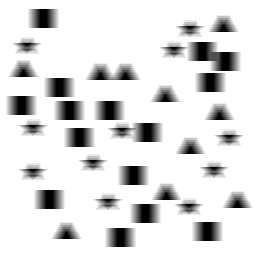
Squares: 15
Triangles: 10
Stars: 11
Total shapes: 36